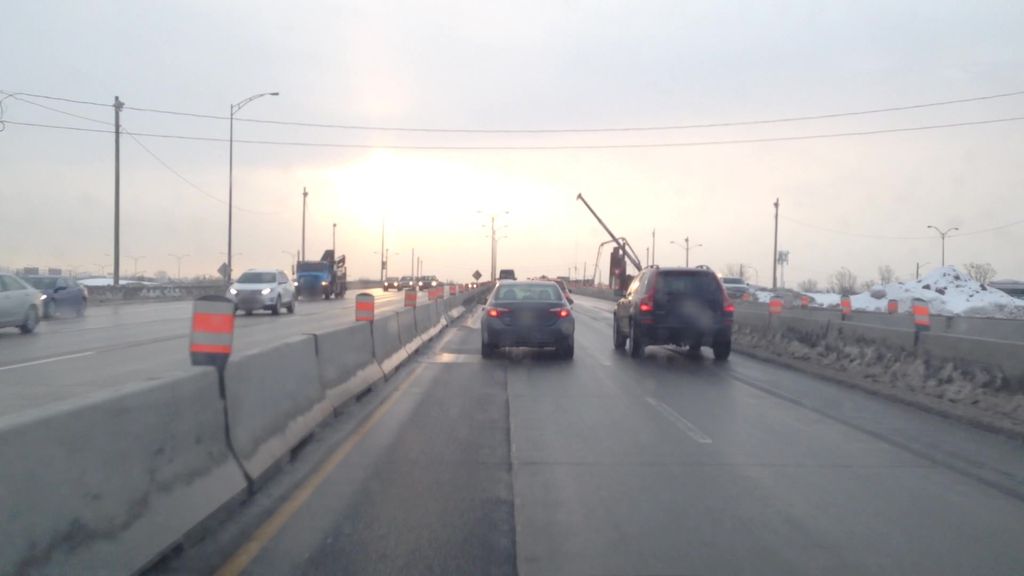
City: montreal